Question: I wrote a QT GUI application using c++, here when I enter a sqlite3 DB table's name, the program performs a and shows the output in a QTableView model. I have used,
'''
this->model1=new QSqlQueryModel();
model1->setQuery(MyQuerySqlite);
ui->sqlite_tableView->setModel(model1);
'''
It works perfectly but in the output table view the headers are getting wrapped, I am attaching the actual application screenshot,

here you can see only is visible from and is visible from . How can I modify the code of QTableView to ensure all the column headers are shown properly ??? i.e. DESTINATION_ID, COMMAND_ID etc etc fully.
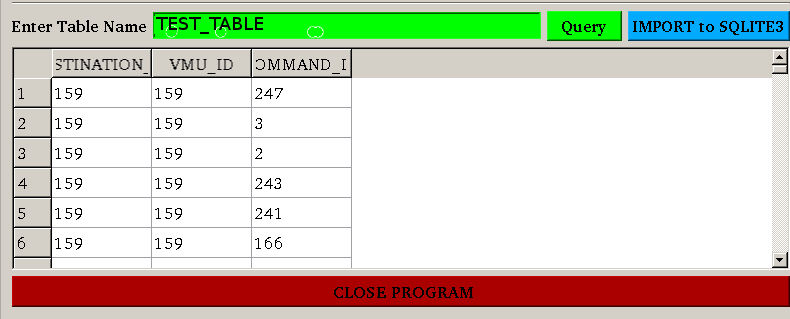
Answer: To do this try to call special method 'resizeColumnsToContents()' to resize all columns or call 'resizeColumnToContents(int col)' to resize specific column.
It will work with model data and with header data too.